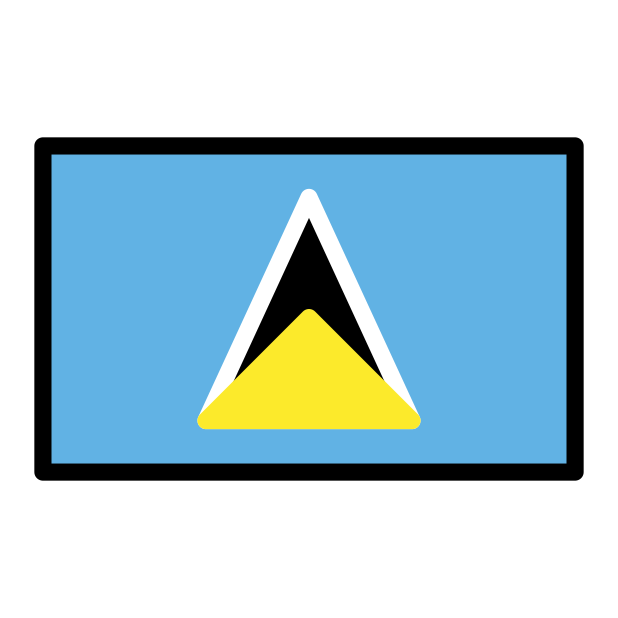
flag: St. Lucia